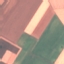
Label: AnnualCrop